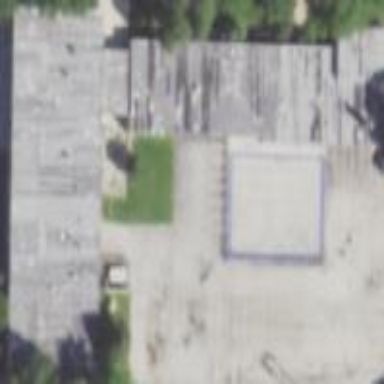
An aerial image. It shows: School building.